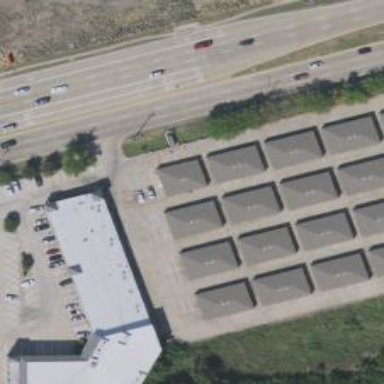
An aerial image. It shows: Commercial building.